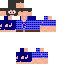
A male human skin with medium skin, wearing brown long hair dressed in a blue tshirt and blue shorts, featuring a closed mouth.